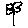
Label: flower